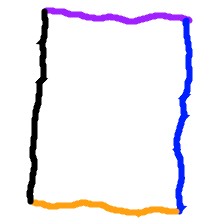
Shape: rectangle